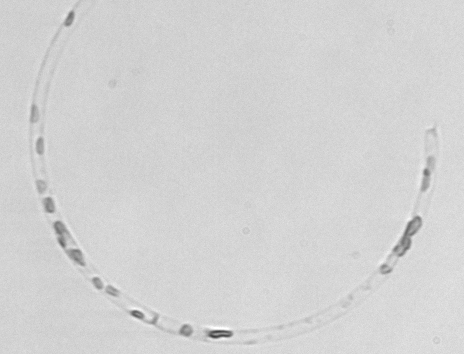
Label: Guinardia_striata